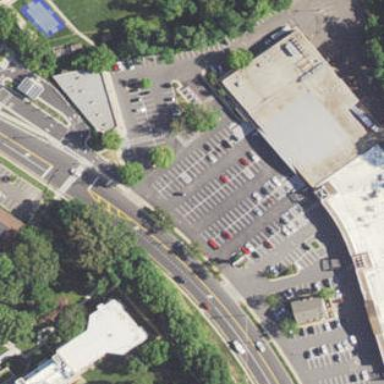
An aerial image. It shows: Retail area.